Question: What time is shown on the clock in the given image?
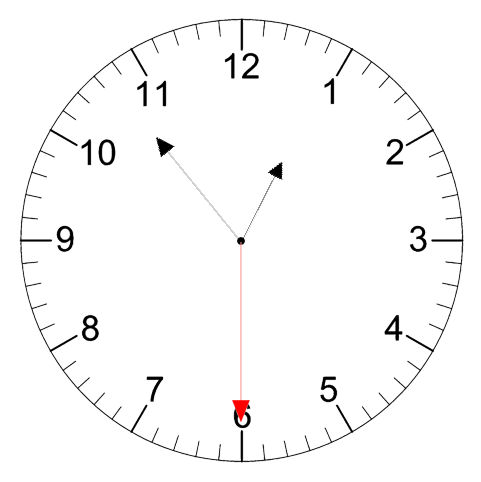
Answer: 12:53:30